Question: I am currently developing on a Chromium Embedded framework app.
The project consists of a client and a helper. I need to know the bundle path from the helper, easy just use the methods of foundation.... Well I can't since I can't use foundation in the helper.
The client is a C++ based core wrapped in a objective-c++ cocoa app.
The helper is pure C++.
The two apps share an custom class for process-type-based behaviour ( see code below). The "OnBeforeCommandLineProcessing" method needs to use the bundle path! (Just changing file ending to .mm and importing foundation/cocoa does not work, as soon as i import foundation things turn ugly with a huge amount of errors). How can I get bundle path from C++ without foundation?
'''
namespace client {
// Base class for customizing process-type-based behavior.
class ClientApp : public CefApp {
public:
ClientApp();
enum ProcessType {
BrowserProcess,
RendererProcess,
ZygoteProcess,
OtherProcess,
};
// Determine the process type based on command-line arguments.
static ProcessType GetProcessType(CefRefPtr<CefCommandLine> command_line);
protected:
// Schemes that will be registered with the global cookie manager.
std::vector<CefString> cookieable_schemes_;
private:
// Registers custom schemes. Implemented by cefclient in
// client_app_delegates_common.cc
static void RegisterCustomSchemes(CefRefPtr<CefSchemeRegistrar> registrar,
std::vector<CefString>& cookiable_schemes);
void OnBeforeCommandLineProcessing(const CefString& process_type,
CefRefPtr<CefCommandLine> command_line) OVERRIDE;
// CefApp methods.
void OnRegisterCustomSchemes(
CefRefPtr<CefSchemeRegistrar> registrar) OVERRIDE;
DISALLOW_COPY_AND_ASSIGN(ClientApp);
};
} // namespace client
#endif // CEF_TESTS_CEFCLIENT_COMMON_CLIENT_APP_H_
'''
Trying to import cocoa/foundation after renaming to .mm:

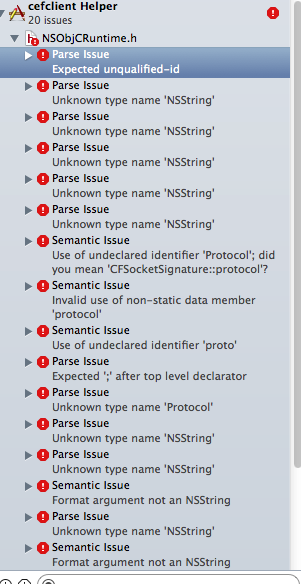
Answer: You're importing 'Foundation.h' when you mean '#include <CoreFoundation/CoreFoundation.h>'. Foundation is an ObjC API (which is not compatible with C++). Core Foundation is a C API. When you include CoreFoundation, 'CFBundleGetMainBundle()' should be fine. Note the 'CF' at the start that is indicating it's part of Core Foundation, vs 'NS' which indicates Foundation (or AppKit).
There is no need to rename this '.mm'. As long as you use CoreFoundation, it's fine to be a pure C++ file. Just remember that Core Foundation has its own memory management. There is no ARC. You need to remember to 'CFRelease' anything you obtained using a function with 'Create' or 'Copy' in its name (or that you called 'CFRetain' on. Full details are in the <URL>.